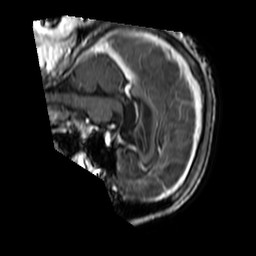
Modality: T1w
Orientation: sagittal
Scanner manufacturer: philips
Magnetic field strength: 1.5 T
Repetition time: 0.02 s
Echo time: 0.004605 s